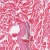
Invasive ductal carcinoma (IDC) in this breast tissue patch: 0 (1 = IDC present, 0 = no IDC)